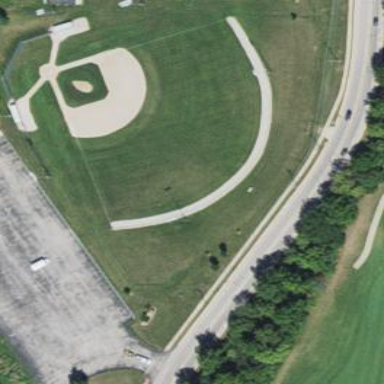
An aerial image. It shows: Baseball pitch for leisure land.